Question: For example we can use 'oslo_db' to replace 'oslo.db' to import (see the first comment on <URL>:
> '''
from oslo.db import exception as db_exc
'''
YAMAMOTO Takashi: oslo_db
And I can't find the 'oslo_db' module in the OpenStack git repo or search for it in pip.
What's more, I boot a VM and find that it's ok to use 'oslo_db' or 'oslo.db' since I only installed 'oslo.db'.
image: ('import oslo_db' example and I only installed 'oslo.db'):

I have seen a article about this, but sorry that I have forget it.
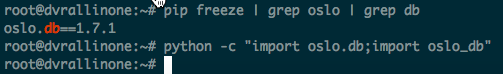
Answer: You just use '_' to replace the '.' separator. Not without additional effort by the module authors.
For any module that you can, there is an with the name with an underscore importing the packaged namespace.
See the <URL> for example, where you'll find two top-level directories, each with a '__init__.py' file to make them packages: 'oslo' and 'oslo_db'.
This is almost invariably done to transition from one style to the other, and allowing both versions makes the transition easier. In this case it appears the developers are moving from the 'oslo.db' nested namespace; the <URL> includes the entry:
> -
and the <URL>:
> Move the public API out of oslo.db to oslo_db. Retain the ability to
import from the old namespace package for backwards compatibility for
this release cycle.
The linked Launchpad Blueprint is no longer available so you'll have to ask the OpenStack community as to why they did this.
Python project names do not have to correspond with the packages and modules that they contain. For example, the BeautifulSoup project packages their 'bs4' module as 'beautifulsoup4'. As such the 'oslo_db' package is part of the 'oslo.db' Python project.